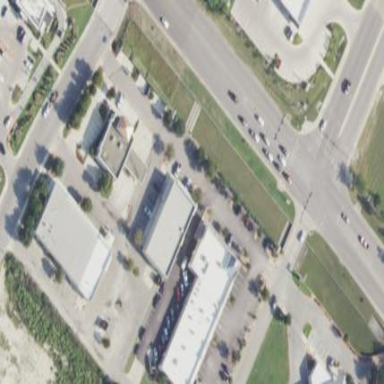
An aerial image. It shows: Retail area.